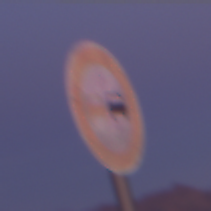
Verkehrszeichen: Ueberholverbot
Umgebung: Outdoor, Nature
Tageszeit: Dawn
Wetter: PartlyCloudy
Licht: Natural
Jahreszeit: NotSpecified
Kontrast: MediumContrast